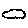
Label: cloud